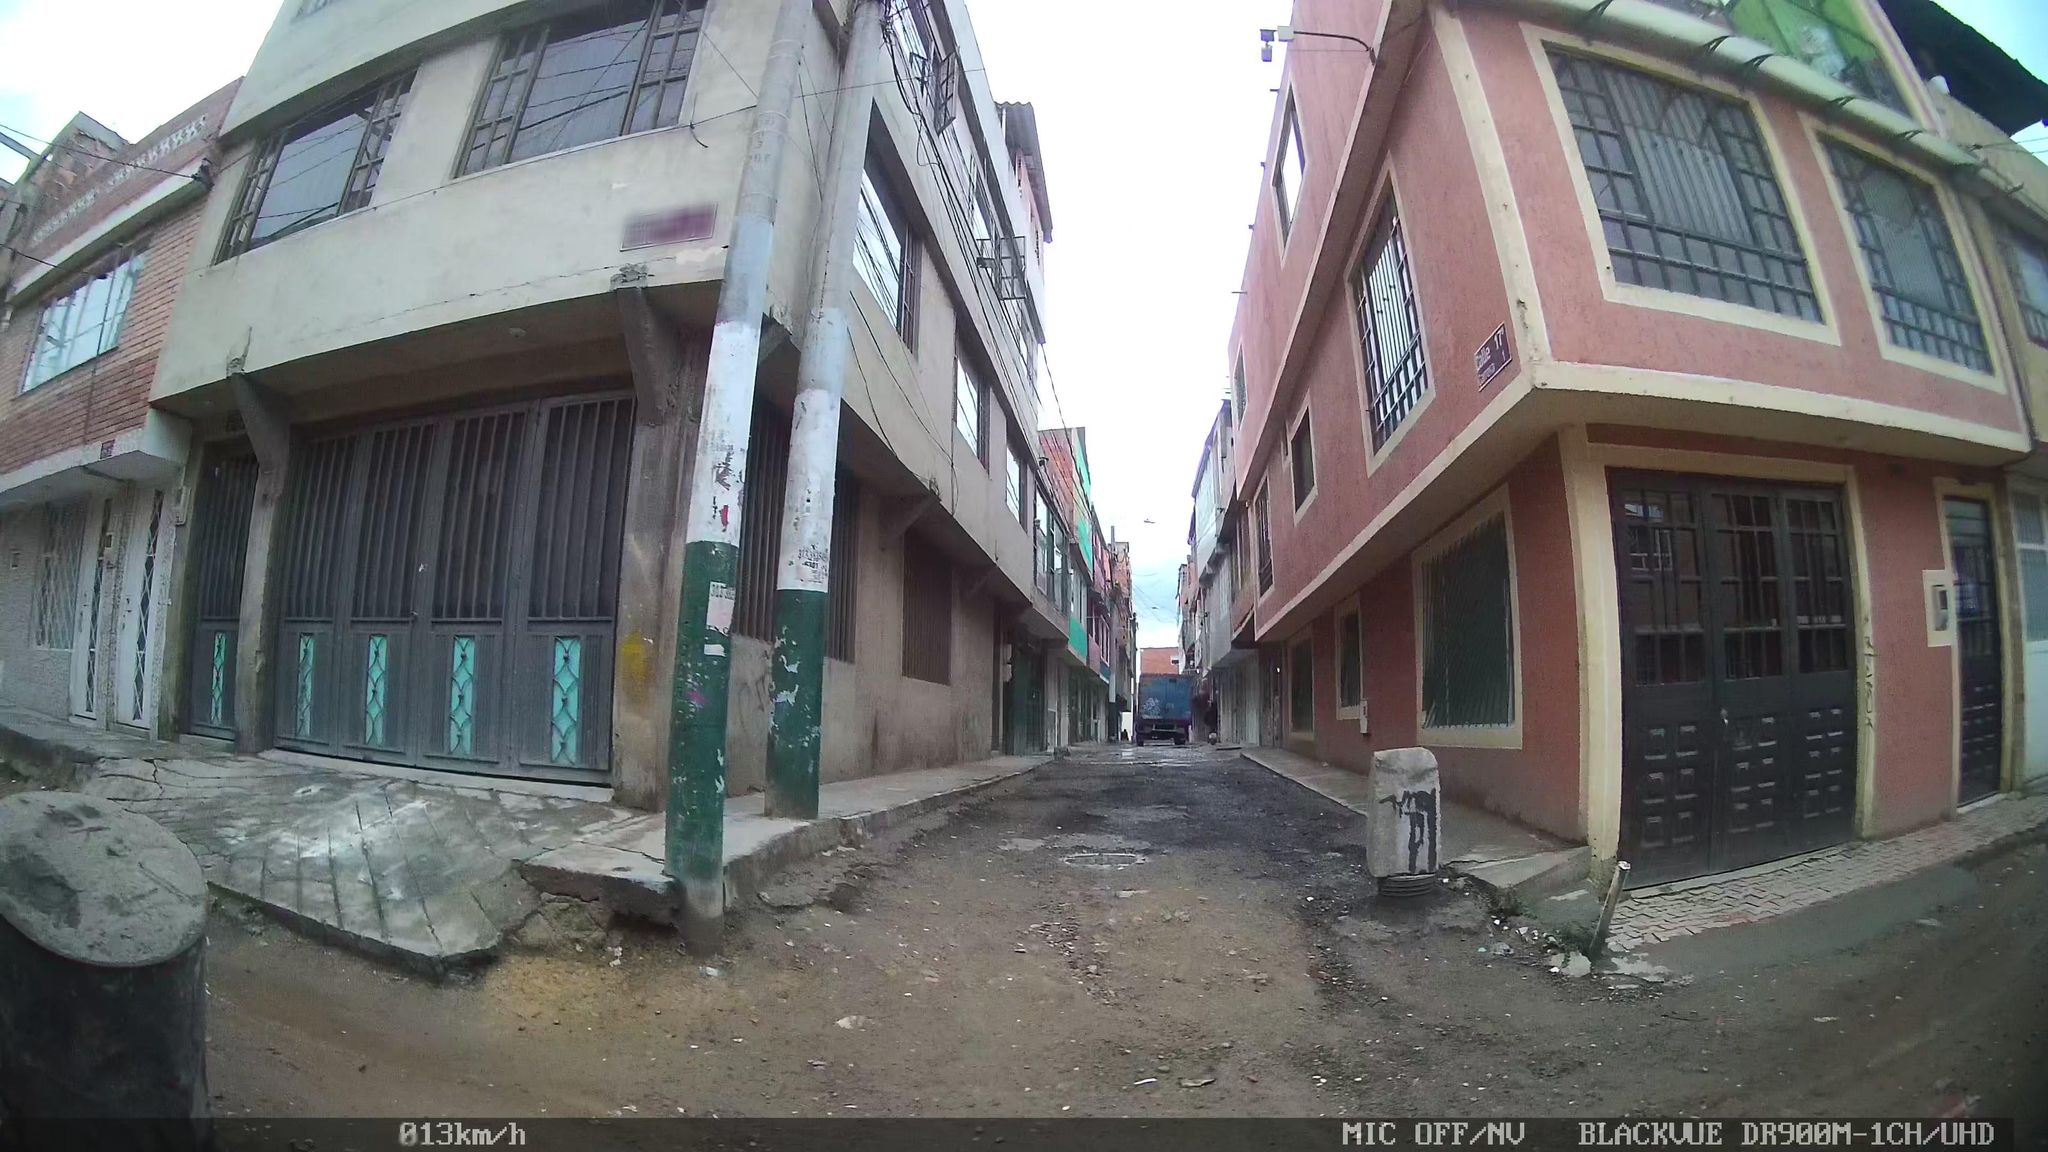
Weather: snowy
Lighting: day
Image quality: good
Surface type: walking surface
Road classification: tertiary
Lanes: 2
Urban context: urban centre
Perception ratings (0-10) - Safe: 1.89, Lively: 3.56, Beautiful: 0.82, Boring: 3.93, Depressing: 9.09, Wealthy: 0.54